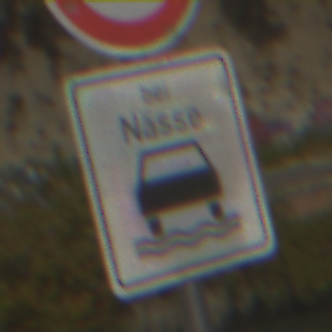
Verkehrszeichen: BeiNaesse
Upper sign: Geschwindigkeit50
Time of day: MorningAfternoon
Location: Outdoor (Suburban)
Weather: PartlyCloudy
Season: NotSpecified
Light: Natural